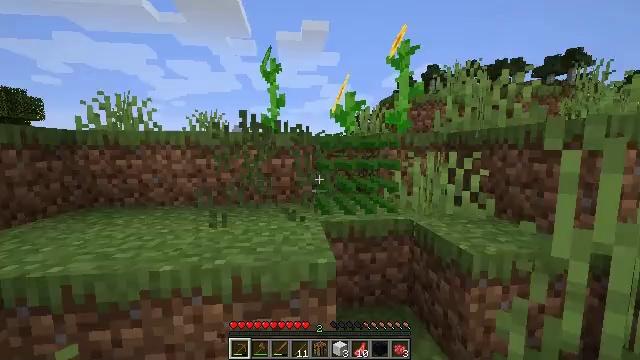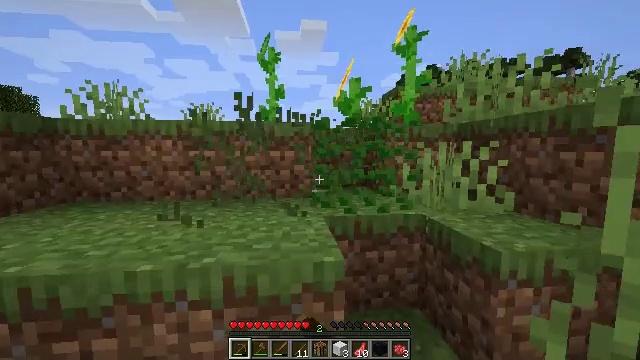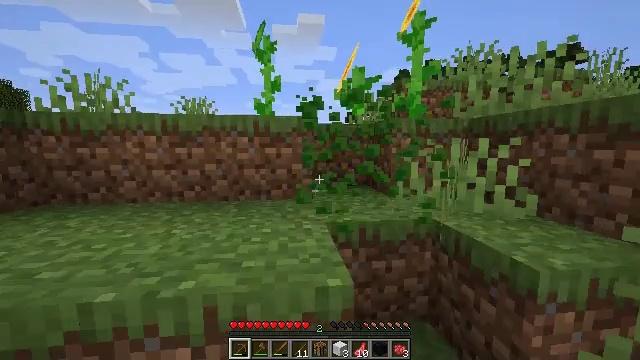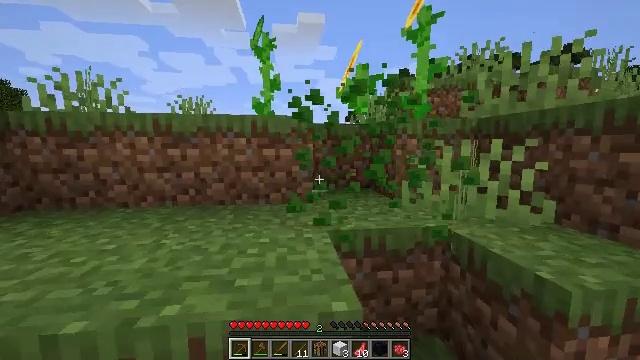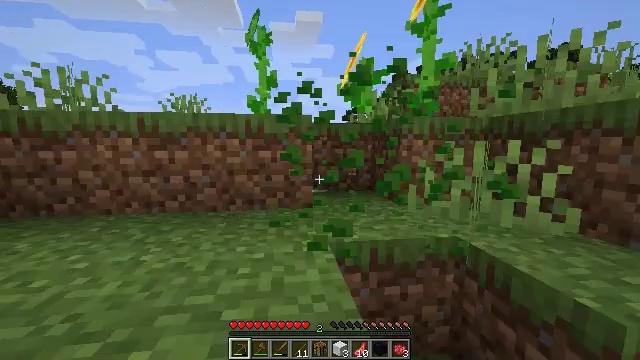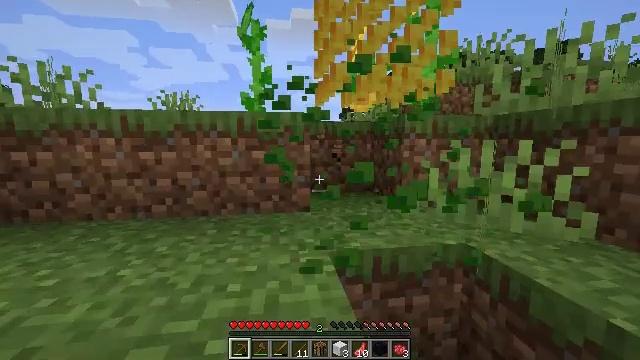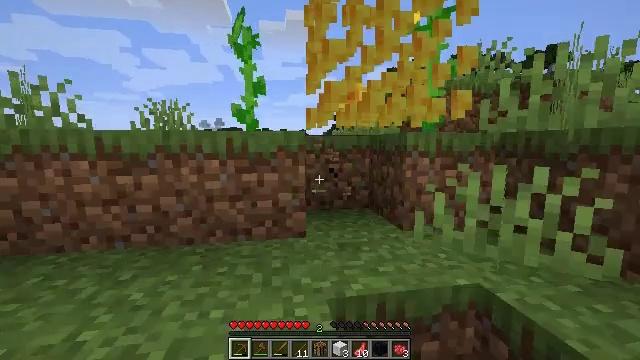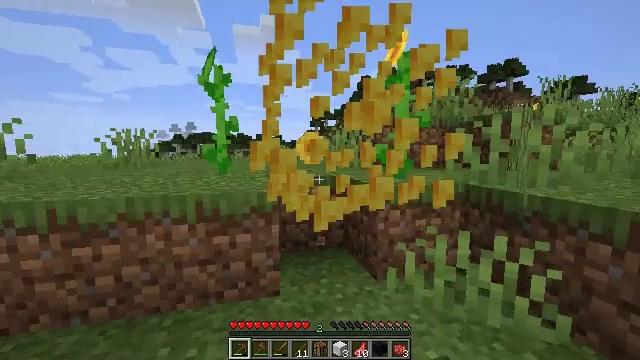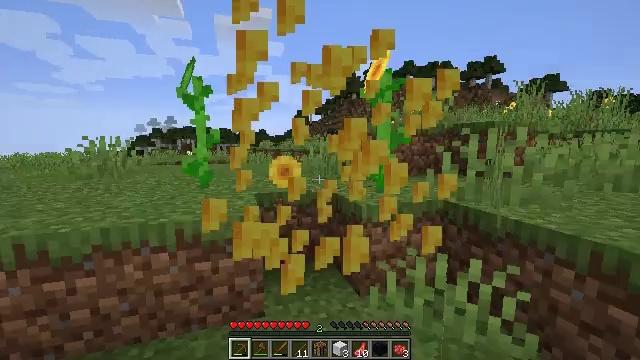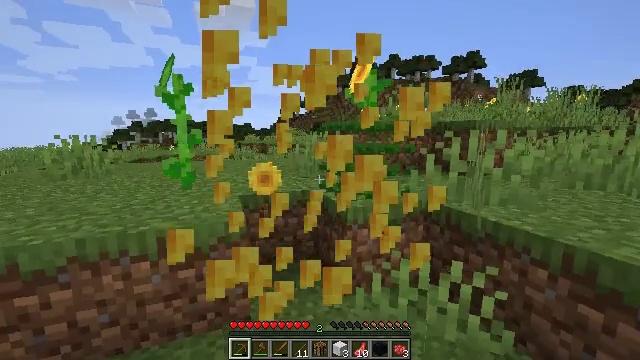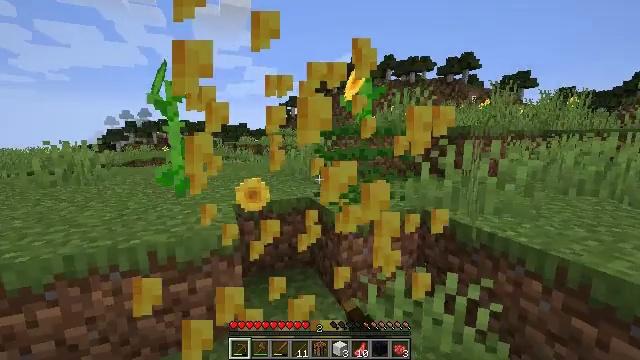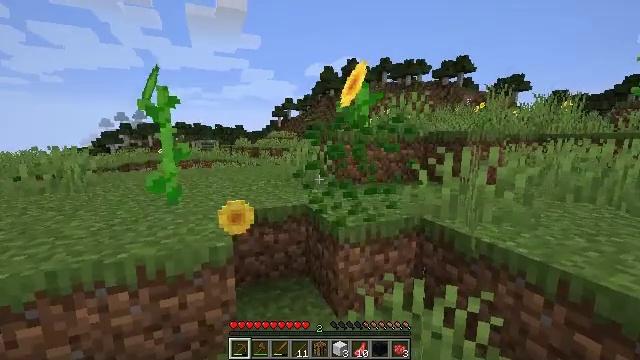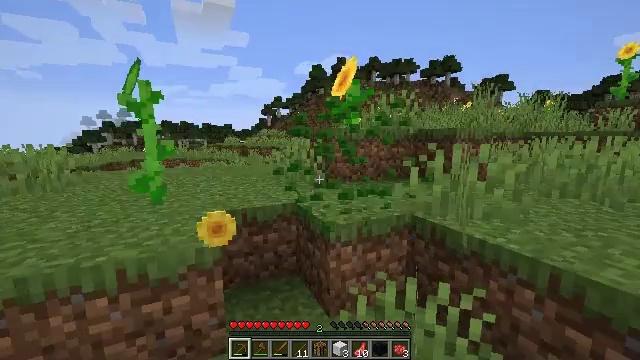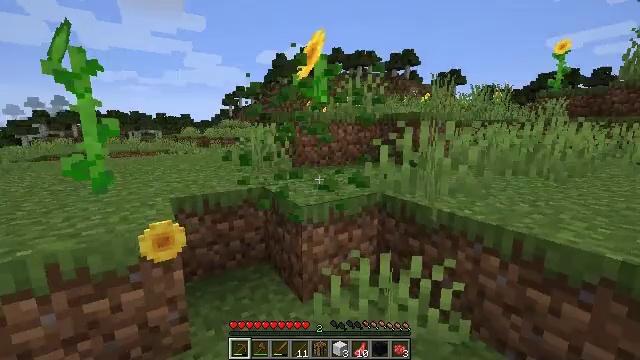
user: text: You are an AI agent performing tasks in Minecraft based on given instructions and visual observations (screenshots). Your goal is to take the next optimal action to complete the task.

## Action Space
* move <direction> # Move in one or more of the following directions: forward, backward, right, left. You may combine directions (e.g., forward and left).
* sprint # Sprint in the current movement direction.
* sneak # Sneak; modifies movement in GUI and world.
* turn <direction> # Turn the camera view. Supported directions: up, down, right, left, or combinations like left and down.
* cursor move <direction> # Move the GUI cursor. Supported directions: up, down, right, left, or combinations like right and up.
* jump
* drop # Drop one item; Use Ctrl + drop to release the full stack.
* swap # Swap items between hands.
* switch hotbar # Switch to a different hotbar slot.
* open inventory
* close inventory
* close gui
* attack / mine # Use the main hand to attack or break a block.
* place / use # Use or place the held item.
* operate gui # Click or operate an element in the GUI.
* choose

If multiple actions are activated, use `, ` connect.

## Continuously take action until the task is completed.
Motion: motion action
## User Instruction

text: Mine the sunflower from the ground.
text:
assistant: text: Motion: move forward, attack / mine
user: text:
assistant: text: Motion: move forward, attack / mine
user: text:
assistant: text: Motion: move forward
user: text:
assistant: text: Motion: move forward, attack / mine
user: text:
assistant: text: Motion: move forward, attack / mine
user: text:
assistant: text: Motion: move forward, turn right, attack / mine, jump
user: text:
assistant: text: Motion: move forward, turn right, jump
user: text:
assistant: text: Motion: move forward, turn right and down, jump
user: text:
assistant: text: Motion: move forward, turn right and down, attack / mine, jump
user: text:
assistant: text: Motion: move forward, attack / mine
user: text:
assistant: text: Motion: move forward and move left
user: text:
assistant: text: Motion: move forward and move left, turn right, attack / mine
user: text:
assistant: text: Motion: move forward and move left, turn right and down, attack / mine
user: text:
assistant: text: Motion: attack / mine